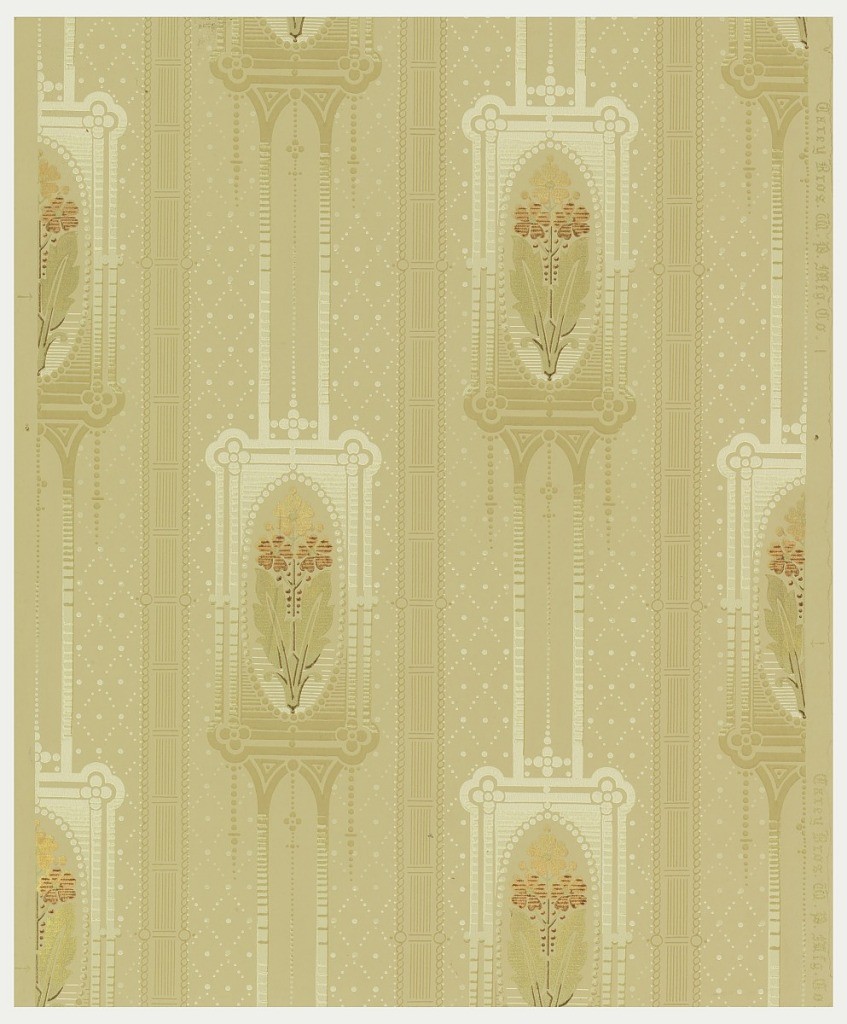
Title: Sidewall
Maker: Carey Bros. W.P. Mfg. Co., Philadelphia, Pennsylvania, founded 1882
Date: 1875–1920
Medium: Machine-printed
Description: Floral striped with stylized flowers in shades of metallic gold, copper and green within frames of beige and cream within striped configuration with fill of pearl-like dots in diamond diaper.